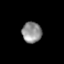
Tissue: skin
Cell type: Epithelial cells
Senescence score: 0.2701
Nuclear area (px): 399
Mean DAPI intensity: 143.376